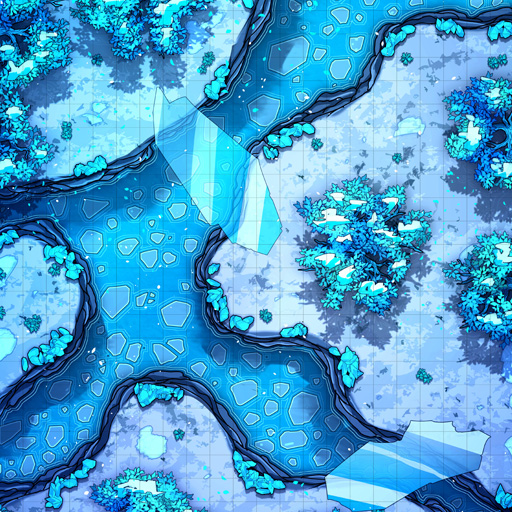
A D&D Grid Map ice trees cliffs rivers bridge (Frozen Forest Path Map)